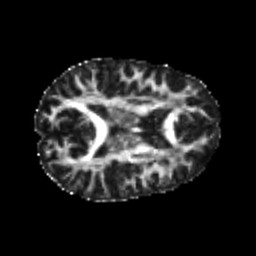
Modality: FA
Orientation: axial
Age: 24
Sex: female
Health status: healthy
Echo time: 0.074 s